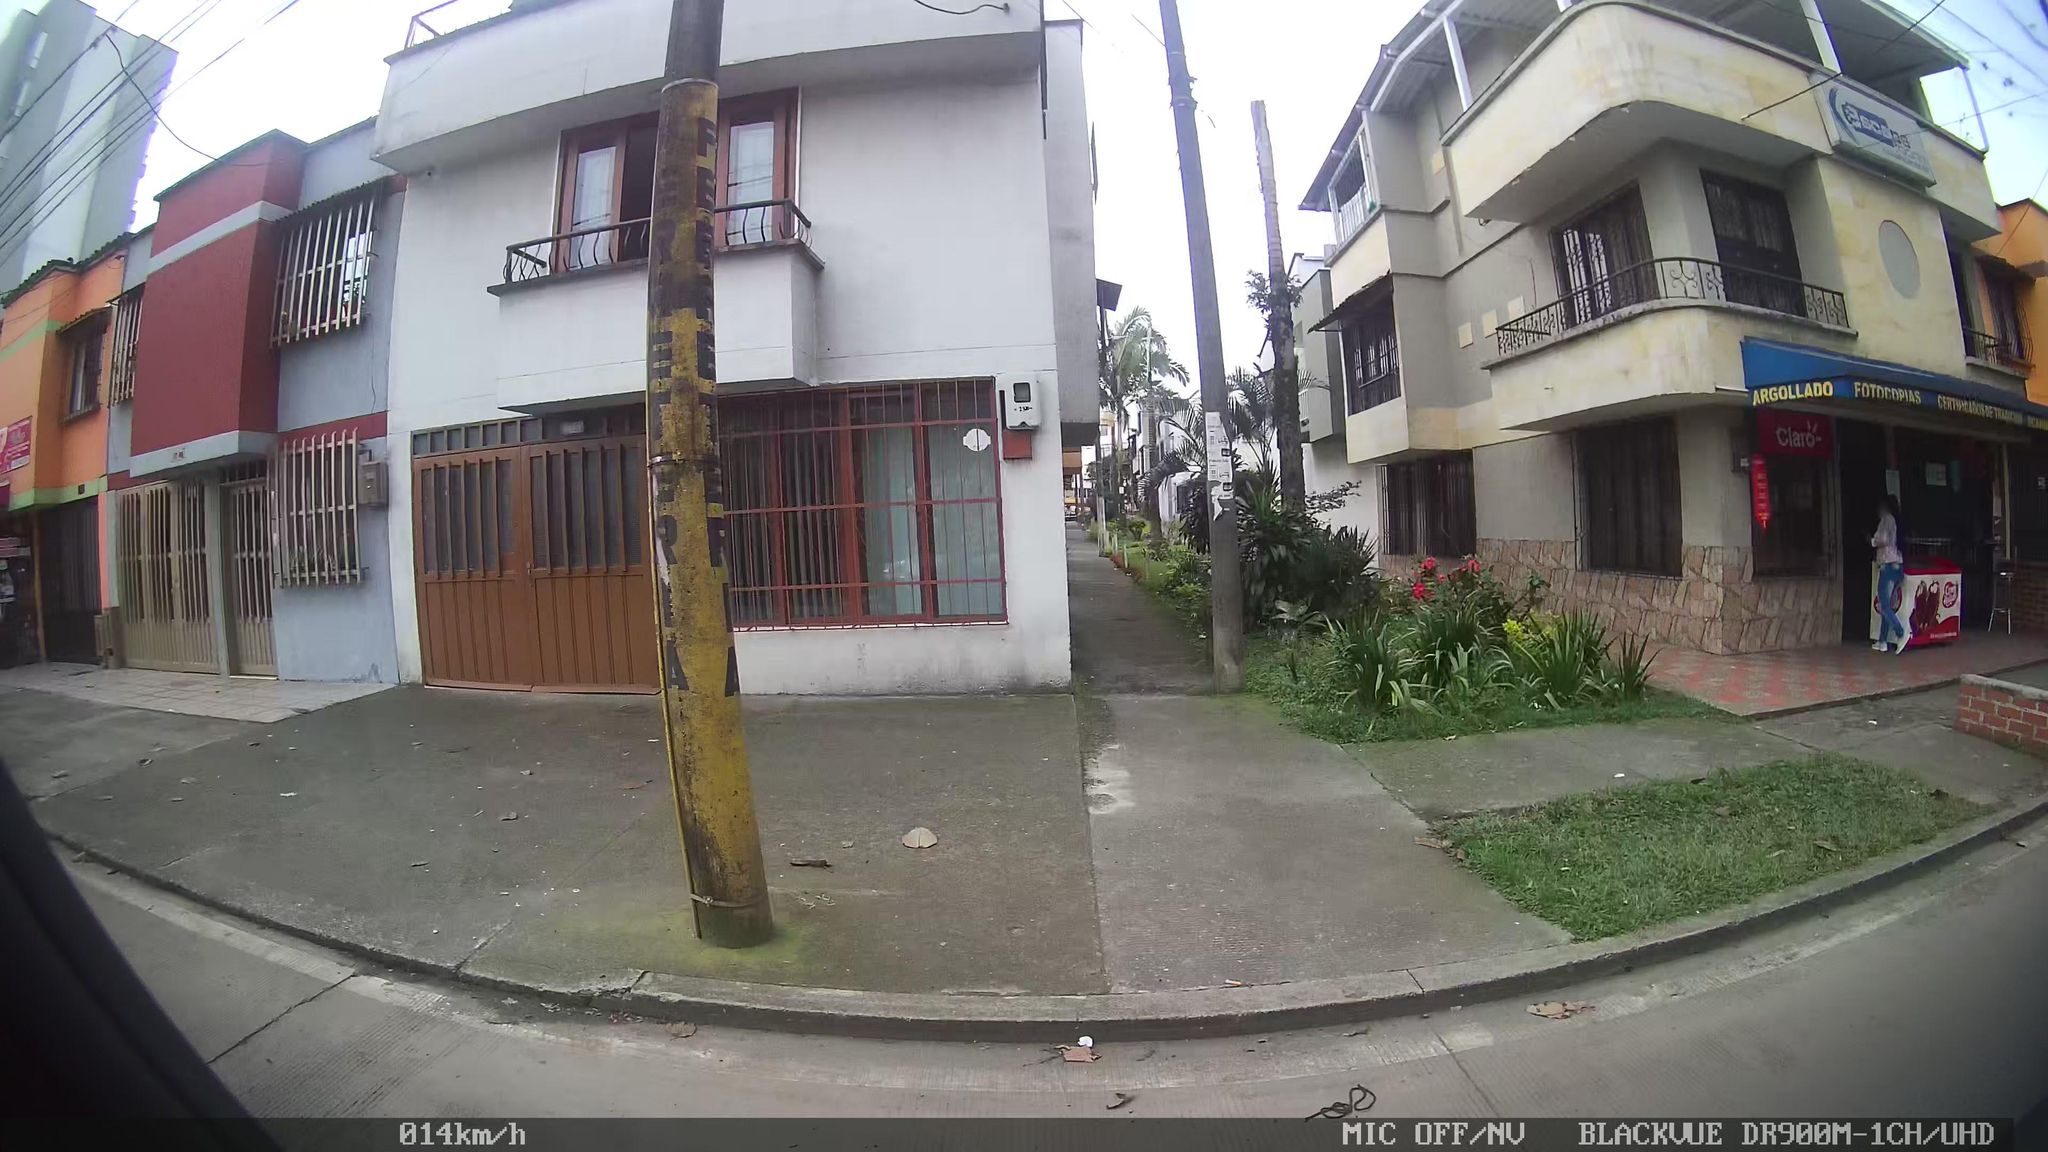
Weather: clear
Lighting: day
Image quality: good
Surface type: walking surface
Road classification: tertiary
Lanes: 1, 2
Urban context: urban centre
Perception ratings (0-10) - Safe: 2.64, Lively: 7.21, Beautiful: 2.26, Boring: 2.98, Depressing: 5.41, Wealthy: 1.55